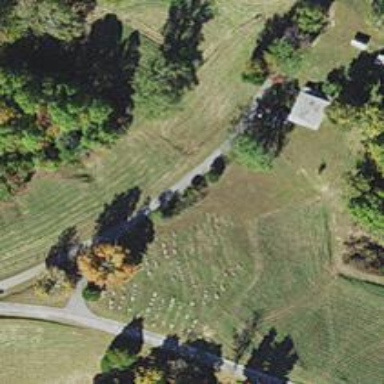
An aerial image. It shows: Graveyard area designated as cemetery.